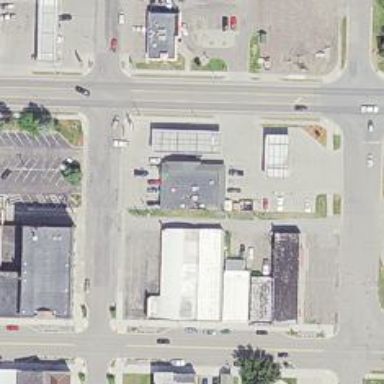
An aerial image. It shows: Convenience shop.